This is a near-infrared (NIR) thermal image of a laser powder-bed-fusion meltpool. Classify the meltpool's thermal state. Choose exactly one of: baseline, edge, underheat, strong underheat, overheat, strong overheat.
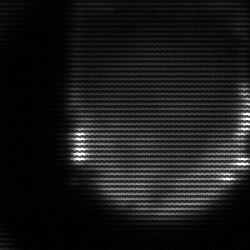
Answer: edge